【题型】选择题　【知识点】平面几何　【难度】medium
如图，在 $\triangle ACB$ 中，$\angle ACB = 90^\circ$，$\triangle ABC$ 的角平分线 $AD$、$BE$ 相交于点 $P$，过 $P$ 作 $PF \perp AD$ 交 $BC$ 的延长线于点 $F$，交 $AC$ 于点 $H$。有下列结论：\textcircled{1} $\angle APB = 135^\circ$；\textcircled{2} $\triangle ABP \cong \triangle FBP$；\textcircled{3} $\angle AHP = \angle ABC$；\textcircled{4} $AH + BD = AB$；其中正确的个数是（\quad ）

A. 1个  \quad
B. 2个  \quad
C. 3个  \quad
D. 4个
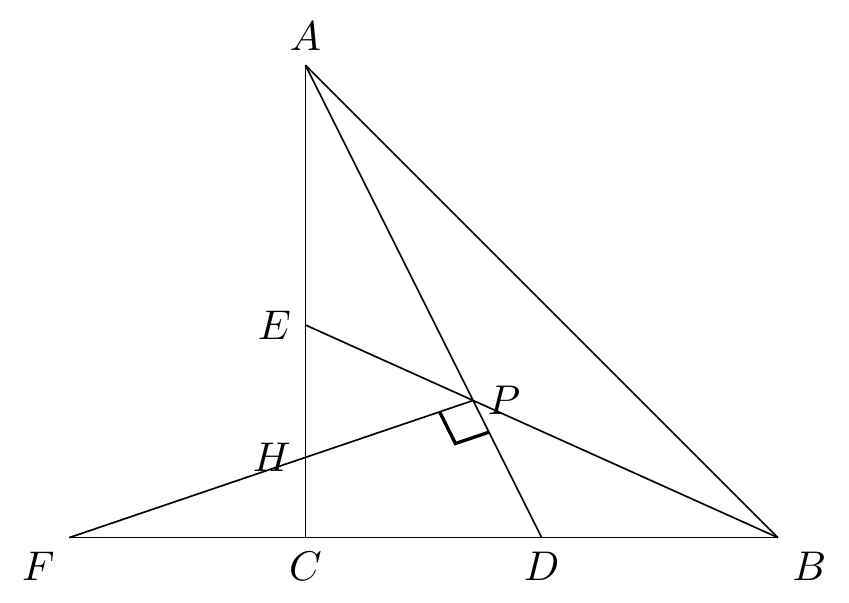
【解答】
解：在 $\triangle ABC$ 中，$\angle ACB = 90^\circ$，

$\therefore \angle CAB + \angle CBA = 90^\circ$，

$\because AD$、$BE$ 分别平分 $\angle CAB$、$\angle CBA$，

$\therefore \angle PAC = \angle PAB = \frac{1}{2} \angle CAB$，$\angle PBF = \angle PBA = \frac{1}{2} \angle CBA$，

$\therefore \angle PAB + \angle PBA = \frac{1}{2} (\angle CAB + \angle CBA) = \frac{1}{2} \times 90^\circ = 45^\circ$，

$\therefore \angle APB = 180^\circ - (\angle PAB + \angle PBA) = 180^\circ - 45^\circ = 135^\circ$，故结论\textcircled{1}正确；

$\therefore \angle BPD = 180^\circ - \angle APB = 180^\circ - 135^\circ = 45^\circ$，

又 $\because PF \perp AD$，

$\therefore \angle FPA = \angle FPD = 90^\circ$，

$\therefore \angle FPB = \angle FPD + \angle BPD = 90^\circ + 45^\circ = 135^\circ$，

$\therefore \angle APB = \angle FPB$，

在 $\triangle ABP$ 和 $\triangle FBP$ 中，

$\begin{cases}
\angle APB = \angle FPB \\
PB = PB \\
\angle PBA = \angle PBF
\end{cases}$

$\therefore \triangle ABP \cong \triangle FBP$ (ASA)，故结论\textcircled{2}正确；

$\therefore \angle BAP = \angle BFP$，$AB = FB$，$PA = PF$，

$\therefore \angle PAH = \angle PFD$，

在 $\triangle PAH$ 和 $\triangle PFD$ 中，

$\begin{cases}
\angle PAH = \angle PFD \\
PA = PF \\
\angle APH = \angle FPD
\end{cases}$

$\therefore \triangle PAH \cong \triangle PFD$ (ASA)，

$\therefore AH = FD$，$\angle AHP = \angle FDP$，

$\because \angle FDP$ 是 $\triangle ABD$ 的外角，

$\therefore \angle FDP > \angle ABC$，

$\therefore \angle AHP > \angle ABC$，故结论\textcircled{3}错误；

又 $\because AH = FD$，$AB = FB$，

$\therefore AB = FB = FD + BD = AH + BD$，

即 $AH + BD = AB$，故结论\textcircled{4}正确，

$\therefore$ 正确的个数是3个。

故选：C。